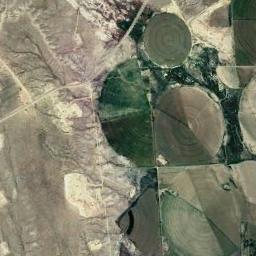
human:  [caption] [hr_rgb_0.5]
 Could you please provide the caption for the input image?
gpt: A few green and tan mixed circular fields with full, Semi and semi-circle shapes .

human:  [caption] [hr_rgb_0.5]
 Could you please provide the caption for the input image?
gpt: There are some half of green circle farmland in the bare land .

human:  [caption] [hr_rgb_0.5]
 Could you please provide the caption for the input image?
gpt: There are four round fields .

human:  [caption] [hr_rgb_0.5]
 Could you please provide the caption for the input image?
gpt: Several green circular farmlands with different radii and a semi-circular farmlands are next to the wasteland .

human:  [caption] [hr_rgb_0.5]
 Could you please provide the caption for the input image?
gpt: There are several circular farmlands beside a wasteland .